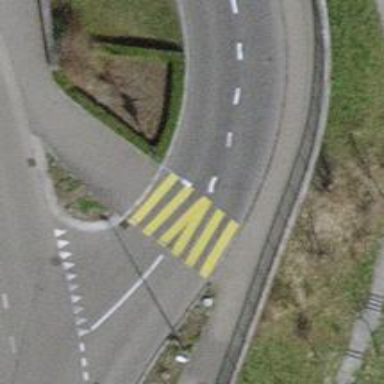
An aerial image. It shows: Marked crossing on the road.